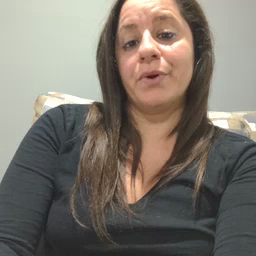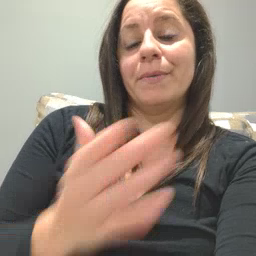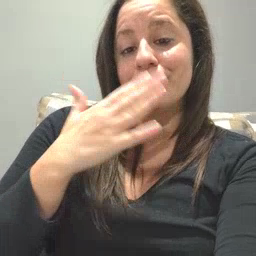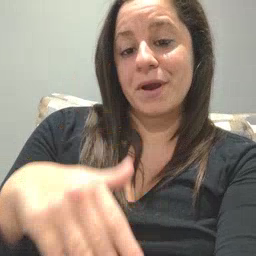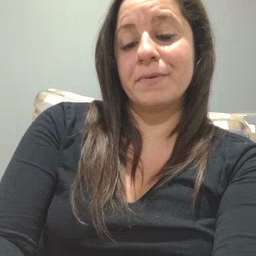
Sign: bad